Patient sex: M
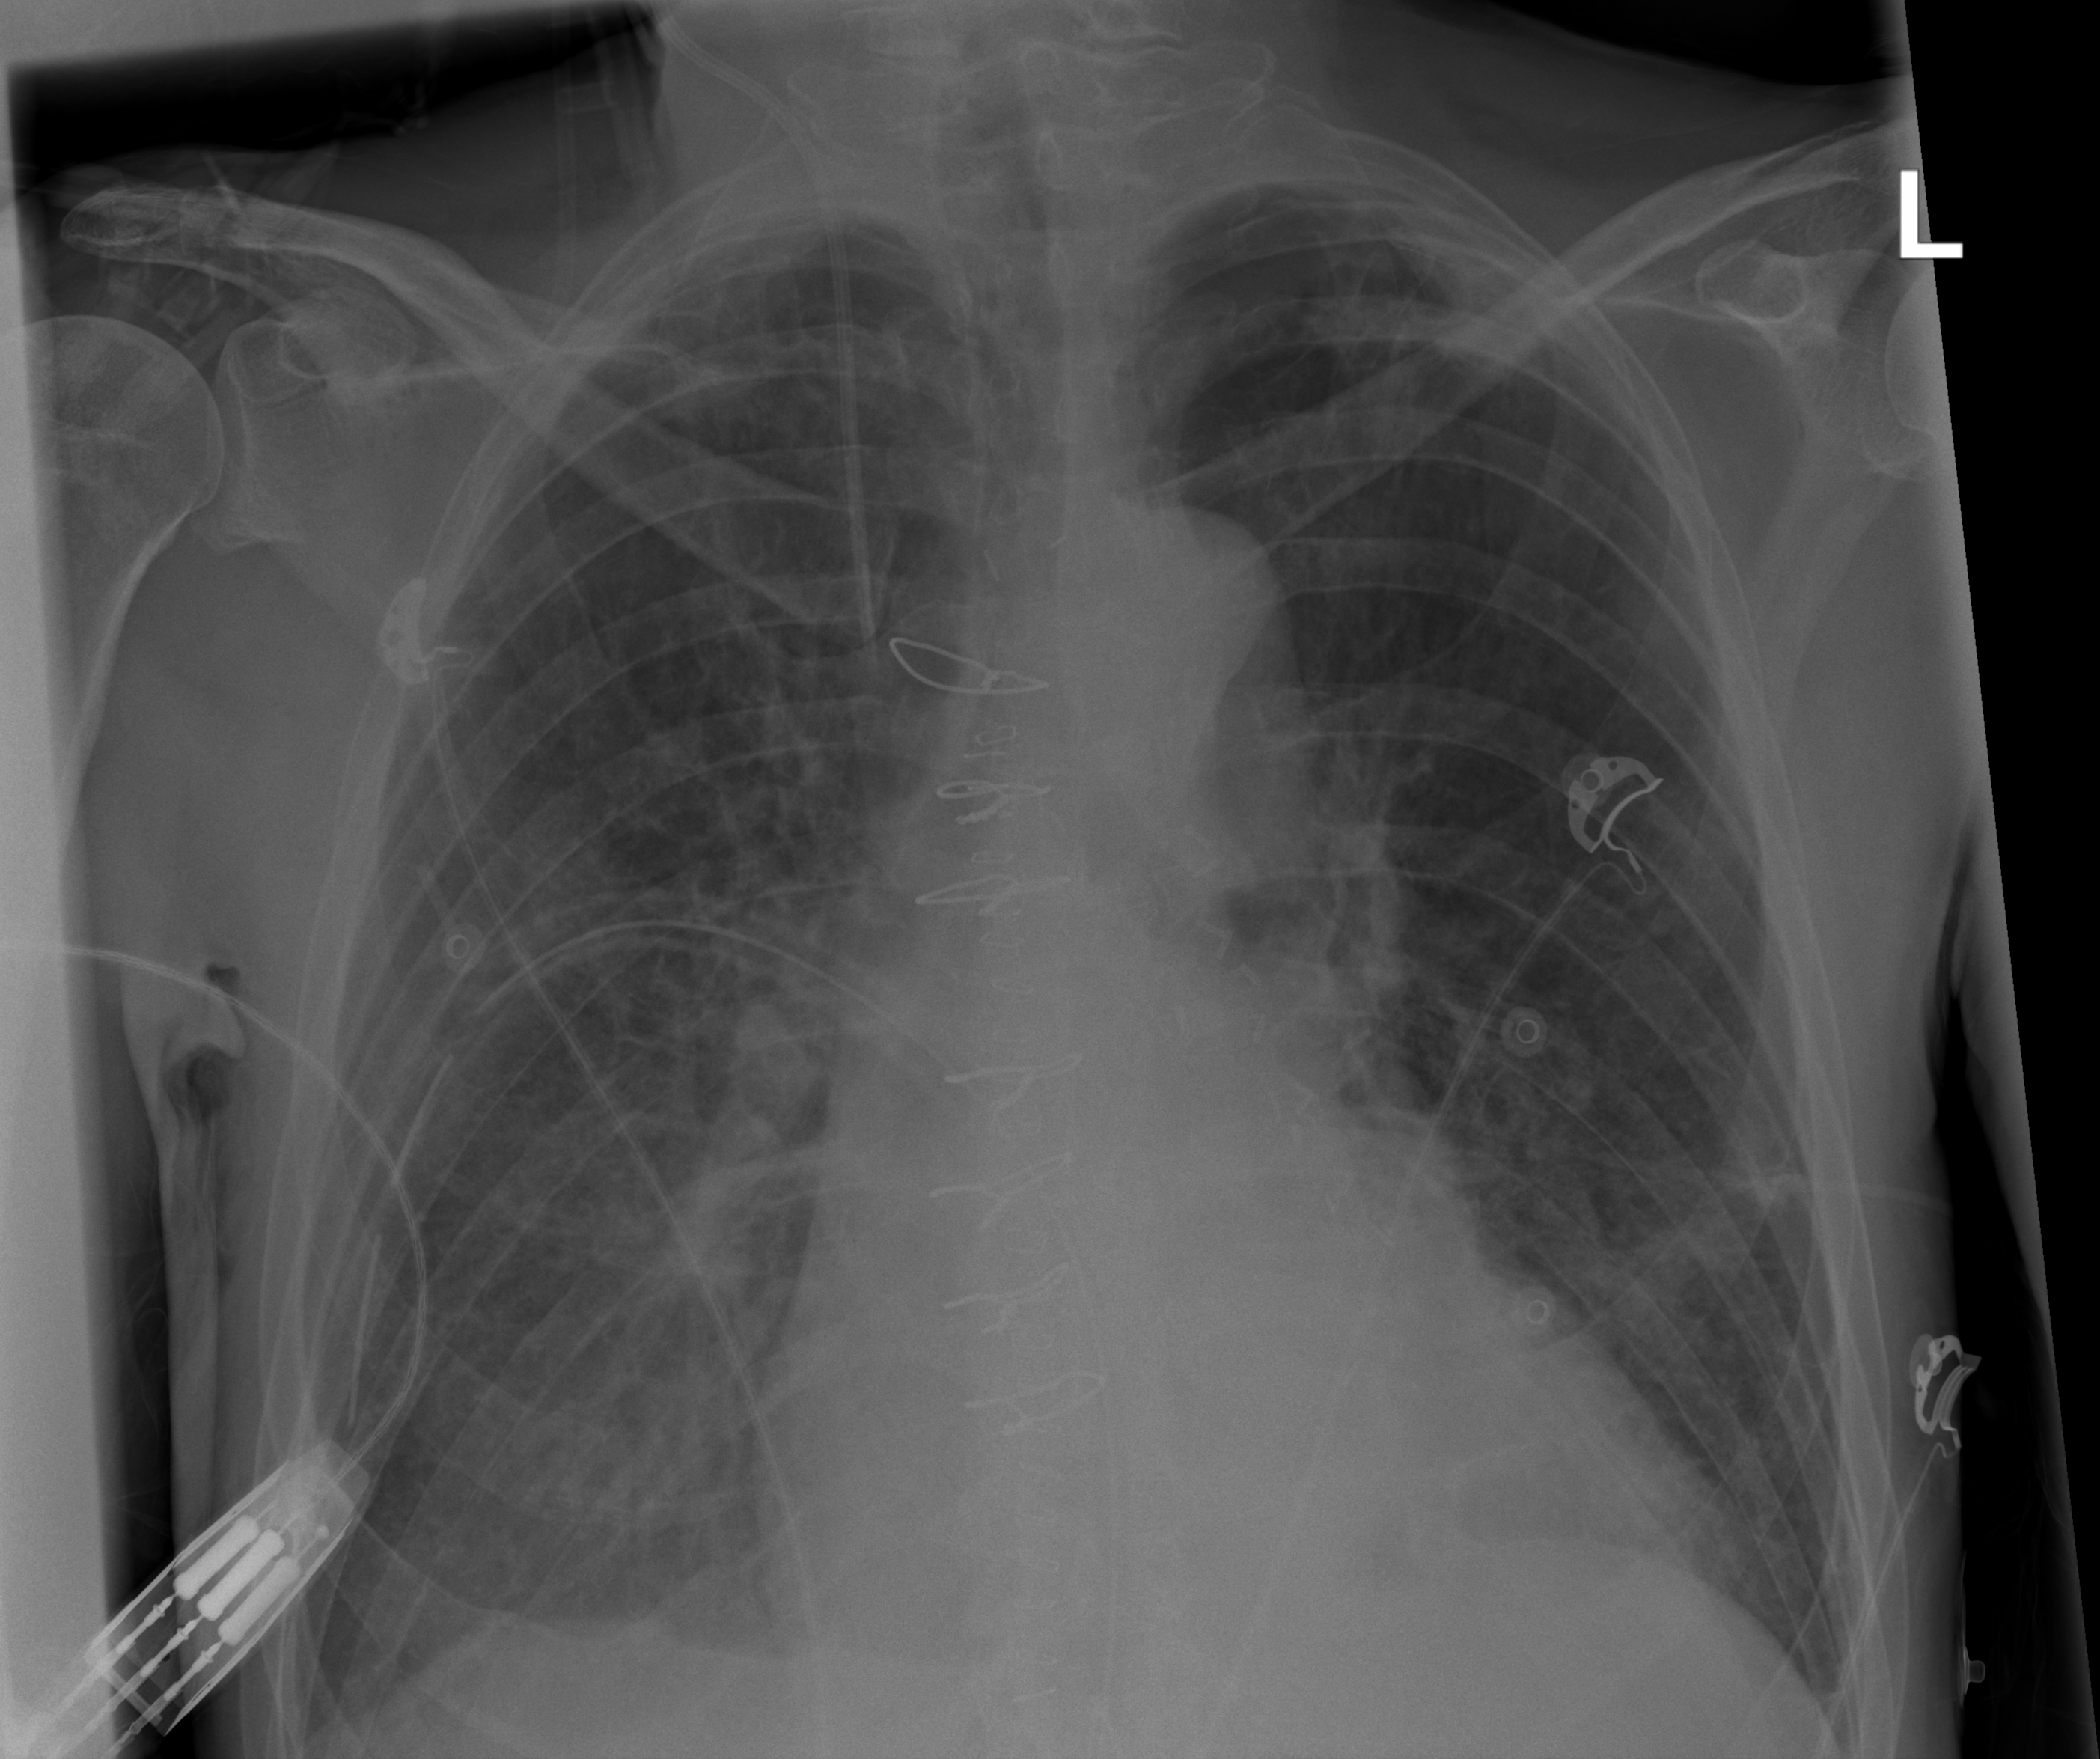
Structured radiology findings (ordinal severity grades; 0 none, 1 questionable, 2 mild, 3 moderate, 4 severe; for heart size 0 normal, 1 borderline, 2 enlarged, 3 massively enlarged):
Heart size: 2
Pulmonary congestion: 2
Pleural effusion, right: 2
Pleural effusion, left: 1
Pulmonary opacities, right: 2
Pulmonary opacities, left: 2
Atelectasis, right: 2
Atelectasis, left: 2